Question: I want to amp each database to each row of listview...
Actually my prob is i amm able to fetch data from database but its not displaying in list view prperly
my code is:
'''
try
{
HttpClient httpclient = new DefaultHttpClient();
HttpPost httppost = new HttpPost("http://10.0.2.2/meetingschedular/fetchmeet.php?uid="+vwname.getText().toString());
httppost.setEntity(new UrlEncodedFormEntity(nameValuePairs));
HttpResponse response = httpclient.execute(httppost);
HttpEntity entity = response.getEntity();
is = entity.getContent();
}
catch(Exception e)
{
Toast.makeText(getBaseContext(),e.toString() ,Toast.LENGTH_LONG).show();
}
//Convert response to string
try
{
BufferedReader reader = new BufferedReader(new InputStreamReader(is,"UTF-8"));
sb = new StringBuilder();
String line = null;
while ((line = reader.readLine()) != null)
{
sb.append(line + "
");
}
is.close();
result = sb.toString();
}
catch(Exception e)
{
Toast.makeText(getBaseContext(),e.toString() ,Toast.LENGTH_LONG).show();
}
//END Convert response to string
try
{
JSONArray jArray = new JSONArray(result);
for(int i=0;i<jArray.length();i++)
{
JSONArray innerJsonArray = jArray.getJSONArray(i);
JSONObject json_data = innerJsonArray.getJSONObject(0);
String at1=json_data.getString("title");
String at= json_data.getString("mdate");
String at2=json_data.getString("mtime");
String at3=json_data.getString("venue");
String at4=json_data.getString("organiser");
s.append("
Title:"+at1);
s.append("
date:"+at);
s.append("
Time:"+at2);
s.append("
Venue:"+at3);
s.append("
Organiser:"+at4);
r.add(s.toString());
}
l.setAdapter(new ArrayAdapter<String>(this, android.R.layout.simple_list_item_1, r));}
'''
Its displaying like this

I want to display each row seperately. All the rows are being display in a single row . Pls Hlp me..
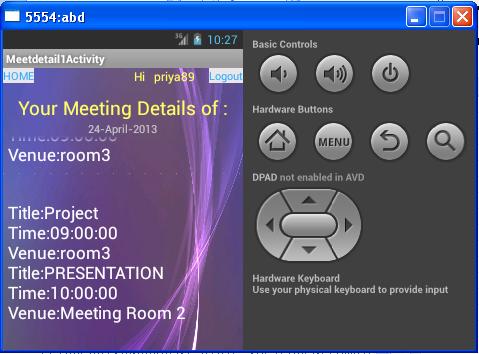
Answer: add
'''
s = new StringBuilder();
'''
in the start of for loop